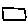
Label: square